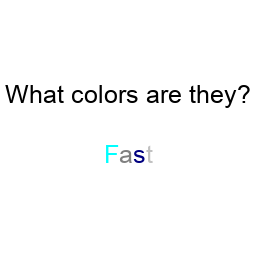
Color: cyan, gray, navy, silver
Background color: white
Question text color: black